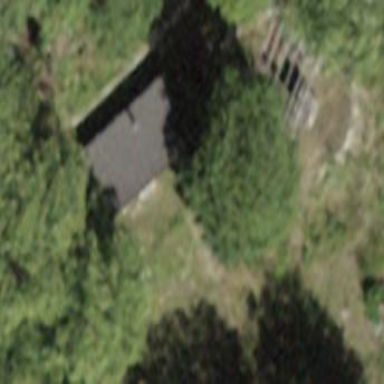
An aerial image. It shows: Hut.